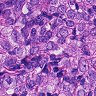
Metastatic tissue present: yes